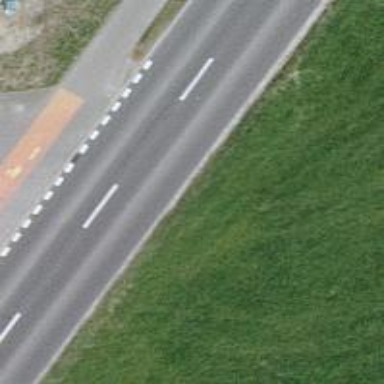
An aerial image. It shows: Secondary road with asphalt surface and cycle track alongside.